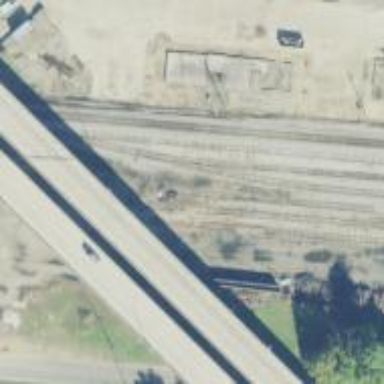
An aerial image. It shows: Railway siding for service.